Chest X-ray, AP view. Patient: 26 years old, sex M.
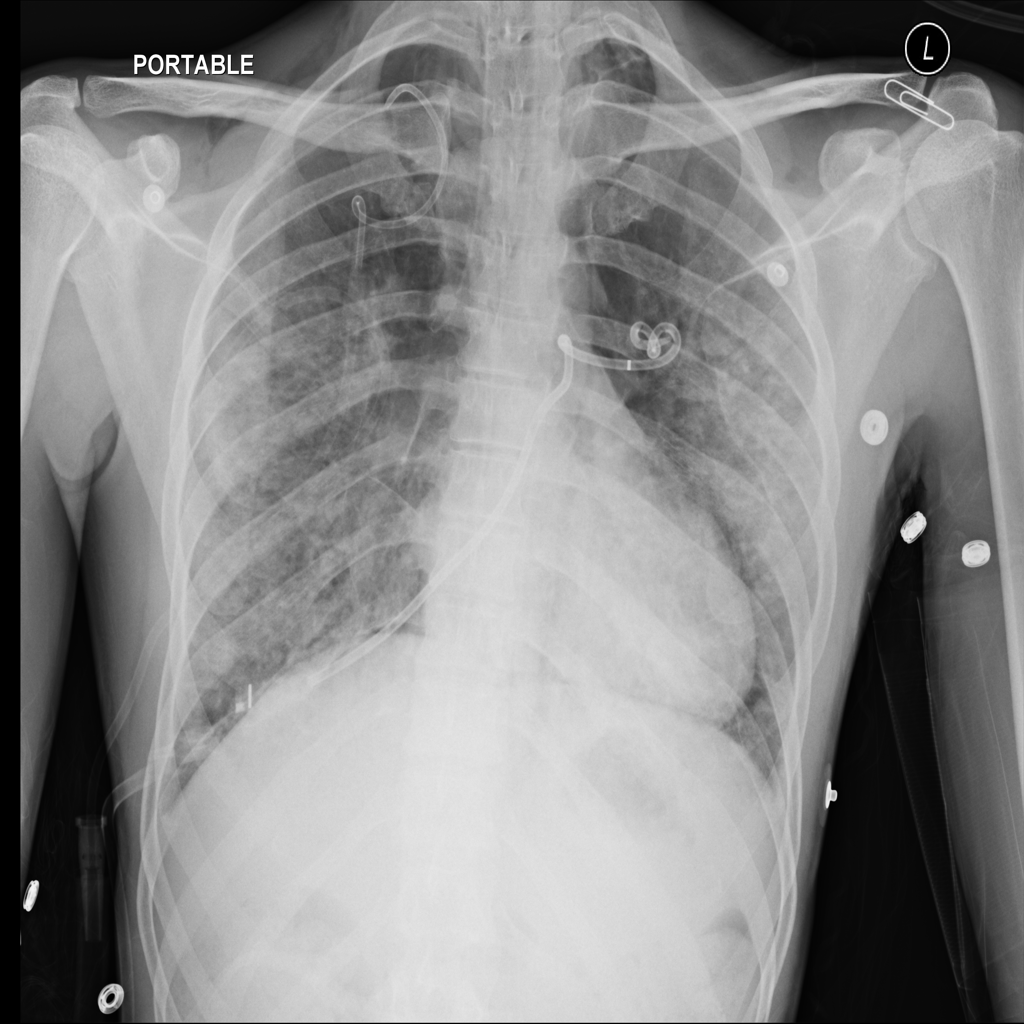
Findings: Infiltration, Pneumothorax